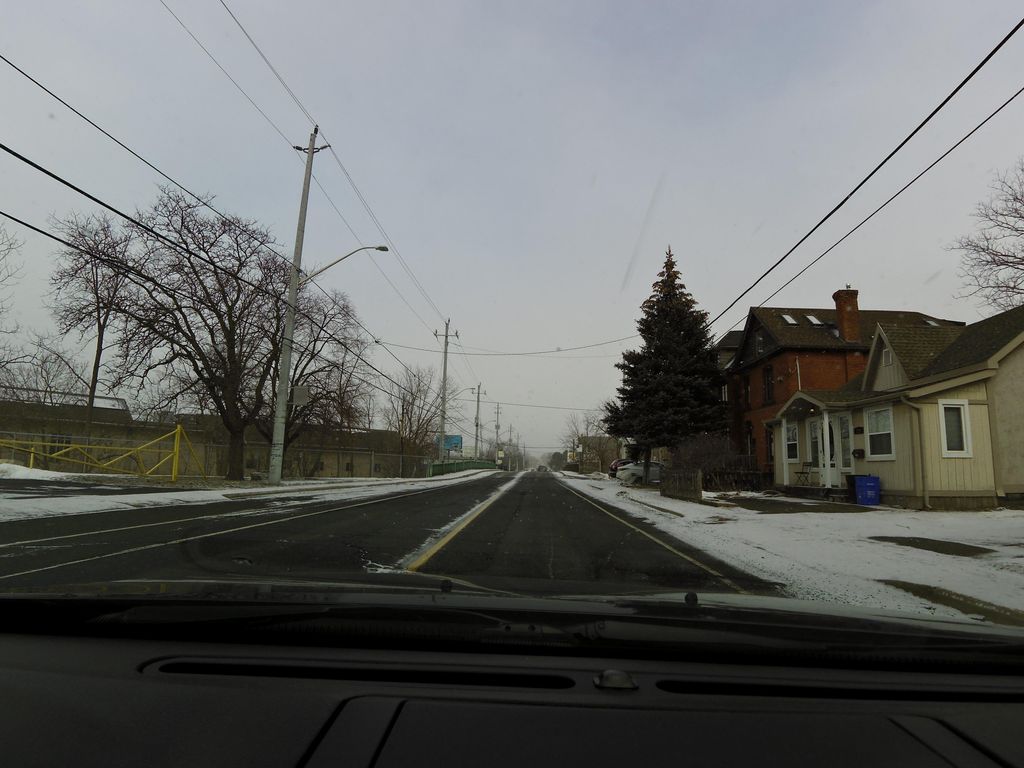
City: hamilton